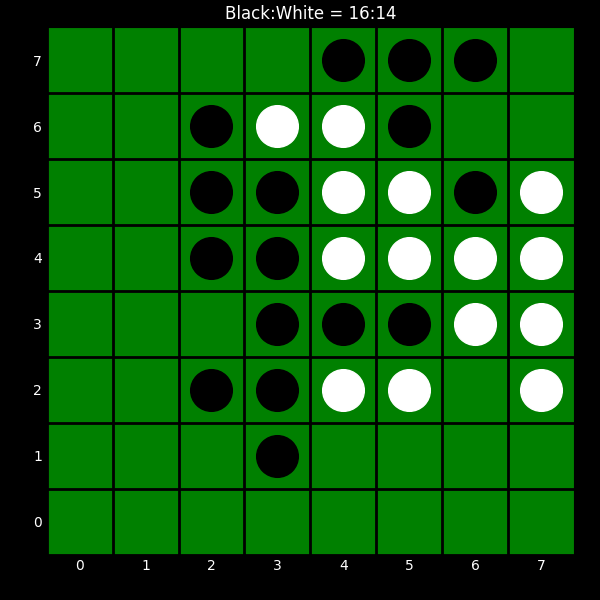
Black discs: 16
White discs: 14